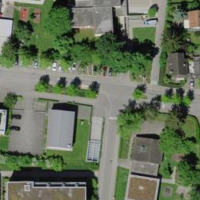
EUNIS habitat code: 54
Species observed at this site:
Lapsana communis